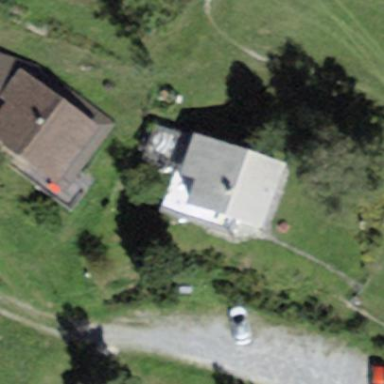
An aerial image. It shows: Detached building.